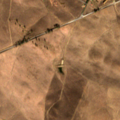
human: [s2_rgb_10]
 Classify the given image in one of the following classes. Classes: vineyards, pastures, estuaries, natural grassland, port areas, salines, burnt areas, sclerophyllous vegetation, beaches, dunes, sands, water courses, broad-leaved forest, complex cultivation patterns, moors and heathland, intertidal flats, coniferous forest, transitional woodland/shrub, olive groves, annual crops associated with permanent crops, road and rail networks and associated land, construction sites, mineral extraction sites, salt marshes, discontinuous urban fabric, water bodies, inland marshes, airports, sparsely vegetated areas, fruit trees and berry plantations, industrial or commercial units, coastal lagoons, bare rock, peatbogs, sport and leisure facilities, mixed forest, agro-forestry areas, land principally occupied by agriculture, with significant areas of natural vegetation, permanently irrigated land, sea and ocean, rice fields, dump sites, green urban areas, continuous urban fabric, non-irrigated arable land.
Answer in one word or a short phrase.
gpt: discontinuous urban fabric, non-irrigated arable land